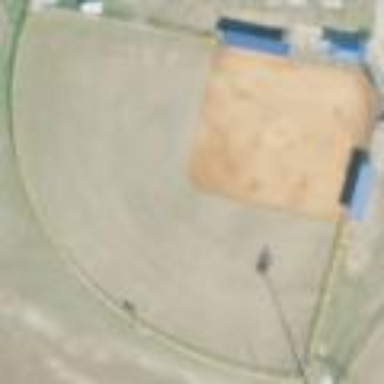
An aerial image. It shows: Baseball pitch for leisure land.